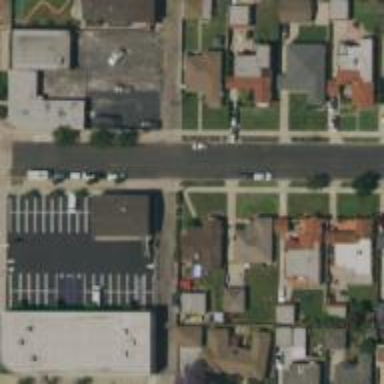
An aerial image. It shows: Alleyway designated as service road.